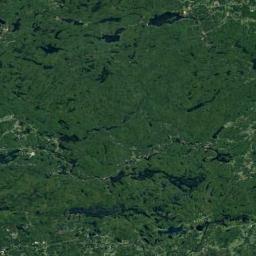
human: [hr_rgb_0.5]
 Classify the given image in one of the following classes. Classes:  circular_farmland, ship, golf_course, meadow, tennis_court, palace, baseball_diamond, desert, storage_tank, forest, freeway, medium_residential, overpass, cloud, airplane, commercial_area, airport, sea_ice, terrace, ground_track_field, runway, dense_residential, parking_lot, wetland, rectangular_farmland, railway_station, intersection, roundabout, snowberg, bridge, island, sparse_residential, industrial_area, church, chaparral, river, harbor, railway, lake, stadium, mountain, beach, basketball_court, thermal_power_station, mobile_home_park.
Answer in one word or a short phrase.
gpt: wetland